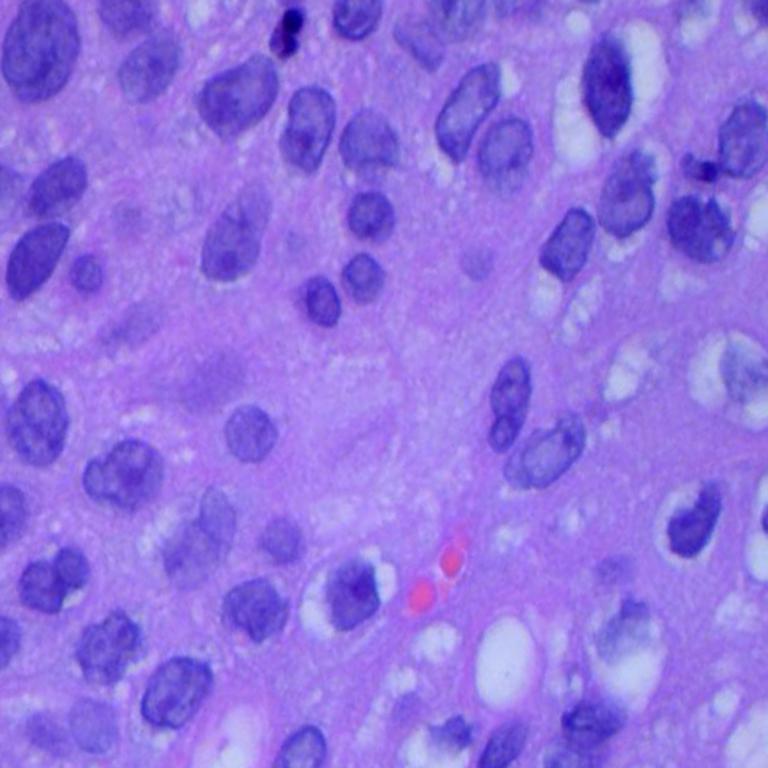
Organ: lung
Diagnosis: squamous carcinomas